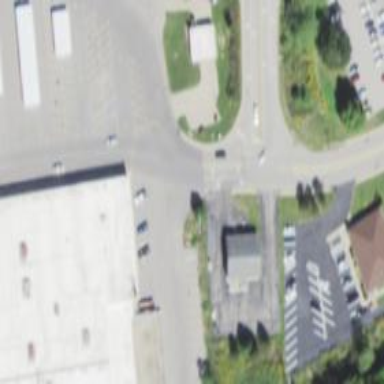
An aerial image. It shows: Unclassified road with sidewalk on the left.